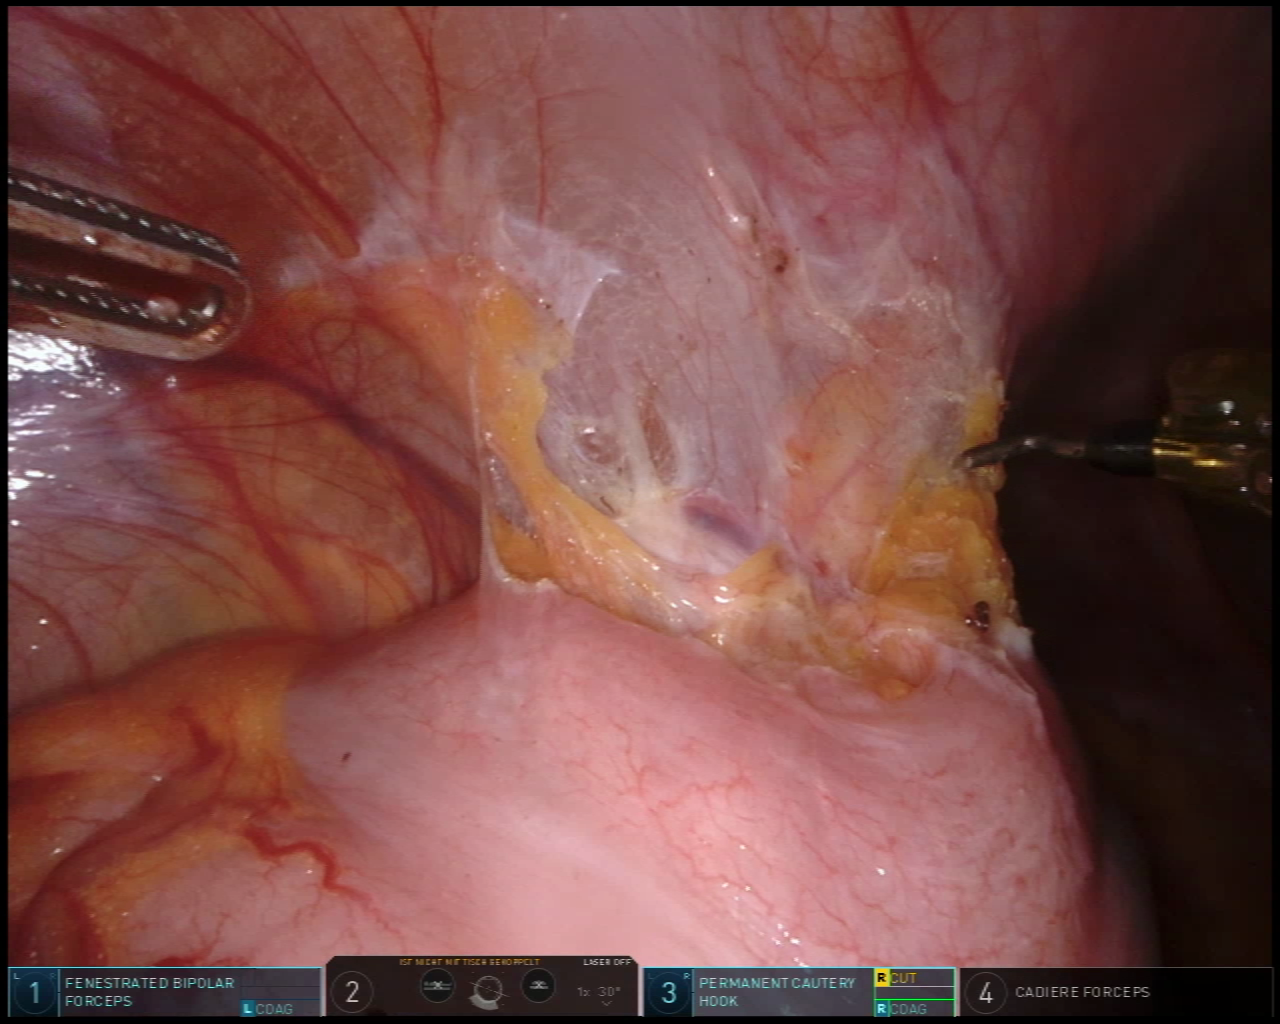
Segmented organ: colon
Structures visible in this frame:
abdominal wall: yes
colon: yes
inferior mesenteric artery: no
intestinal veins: no
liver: no
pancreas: no
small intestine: no
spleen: no
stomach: no
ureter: no
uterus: no
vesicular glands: no